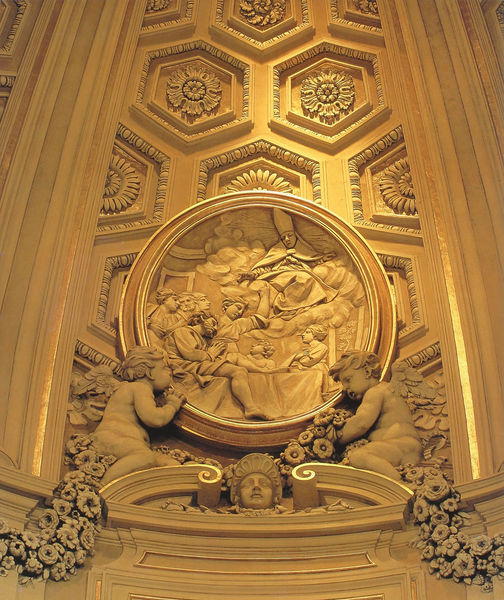
Titel: Relief mit Szene aus dem Leben des Hl. Thomas von Villanova in San Tommaso di Villanova
Künstler: Giovanni Lorenzo Bernini
Standort: Rom, Castel Gandolfo (EU - I - Latium)
Schlagwörter: hand, kopf, nackt, weiß, frauen, menschen, ausschnitt, blumen, holz, männer, szene, säule, tisch, blüten, wolke, architektur, barock, johannes, rahmen, stein, innenraum, kirche, gold, decke, innen, kinder, kreis, rund, tondo, engel, ranken, relief, farbig, pilaster, figuren, bischof, papst, detail, büste, floral, bett, stuck, plastik, betrachter, foto, eckig, medaillon, palast, girlanden, mitra, putten, putti, dekorativ, wandrelief